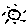
Label: sun